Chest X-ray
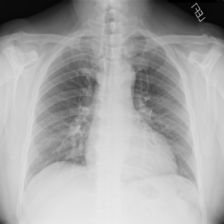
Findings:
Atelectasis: negative
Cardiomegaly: negative
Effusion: negative
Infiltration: negative
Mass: negative
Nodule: negative
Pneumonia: negative
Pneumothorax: negative
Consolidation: negative
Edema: negative
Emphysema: negative
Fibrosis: negative
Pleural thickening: negative
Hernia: negative